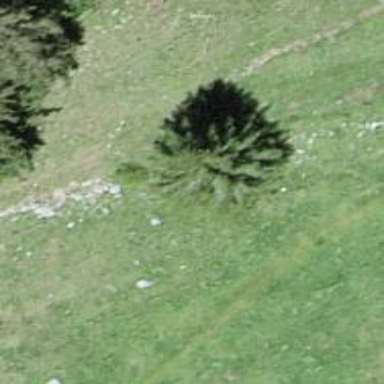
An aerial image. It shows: Needle-leaved tree in natural setting.